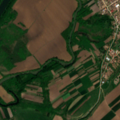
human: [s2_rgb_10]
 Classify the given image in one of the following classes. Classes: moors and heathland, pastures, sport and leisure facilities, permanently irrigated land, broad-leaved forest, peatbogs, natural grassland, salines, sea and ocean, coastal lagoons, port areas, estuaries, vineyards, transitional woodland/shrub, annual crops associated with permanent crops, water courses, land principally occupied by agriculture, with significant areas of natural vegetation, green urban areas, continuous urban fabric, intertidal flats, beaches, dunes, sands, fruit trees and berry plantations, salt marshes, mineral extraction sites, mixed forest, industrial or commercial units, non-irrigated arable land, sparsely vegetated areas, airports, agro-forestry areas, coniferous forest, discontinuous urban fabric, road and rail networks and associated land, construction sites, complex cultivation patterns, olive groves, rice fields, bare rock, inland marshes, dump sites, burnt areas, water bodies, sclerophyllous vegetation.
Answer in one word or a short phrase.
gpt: discontinuous urban fabric, non-irrigated arable land, land principally occupied by agriculture, with significant areas of natural vegetation, natural grassland, transitional woodland/shrub, water courses